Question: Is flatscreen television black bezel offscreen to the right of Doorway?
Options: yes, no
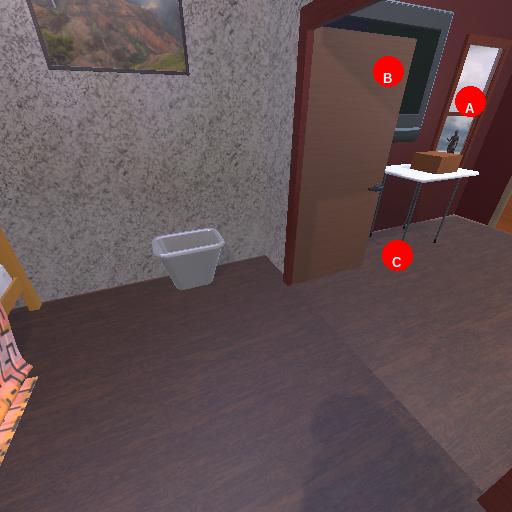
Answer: yes